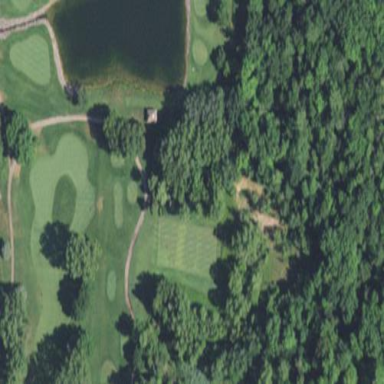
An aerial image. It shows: Rough area in golf course.